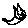
Label: cat